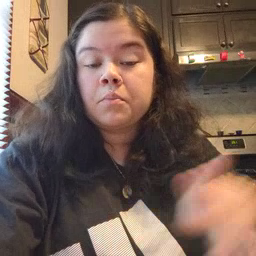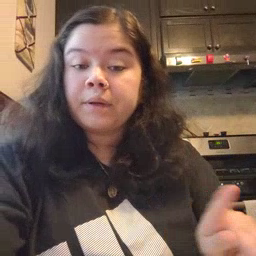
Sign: puppy